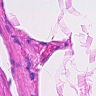
Metastatic tissue present: no